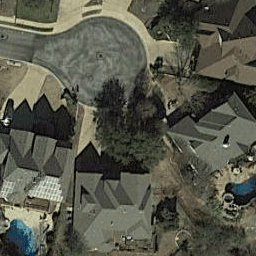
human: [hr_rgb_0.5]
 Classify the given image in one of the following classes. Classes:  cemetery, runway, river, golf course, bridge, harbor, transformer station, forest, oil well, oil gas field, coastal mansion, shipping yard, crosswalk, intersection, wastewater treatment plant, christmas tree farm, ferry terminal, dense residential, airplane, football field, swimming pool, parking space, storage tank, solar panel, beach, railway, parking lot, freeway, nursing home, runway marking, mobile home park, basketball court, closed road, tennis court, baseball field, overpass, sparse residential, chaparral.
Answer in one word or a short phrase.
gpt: closed road